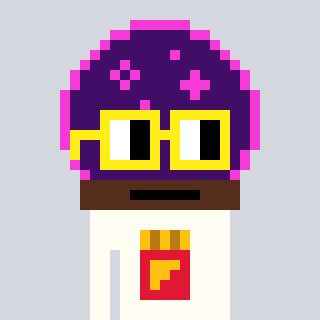
a pixel art character with square yellow glasses, a crystalball-shaped head and a grayscale-colored body on a cool background